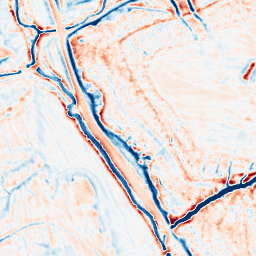
Category: edge_preserving
Decomposition family: bilateral
Decomposition parameters: d: 15
sigma_color: 25
sigma_space: 150
Upsampling method: edge_directed
Upsampling parameters: scale: 2
Upsampling scale: 2